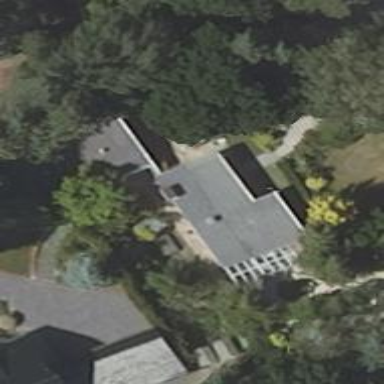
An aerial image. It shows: Detached building with flat roof.